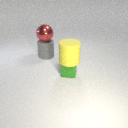
small green rubber cube in front of large gray rubber cylinder